Field crop: maize
Growth stage: 2
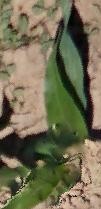
Species: maize